二年级 · 画法几何学
将空白部分剪掉, 余下的部分是（）。

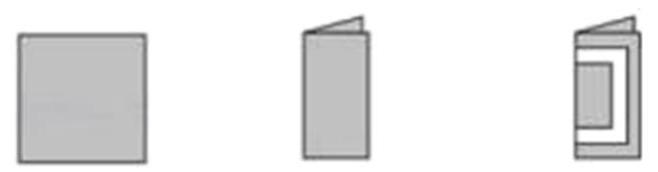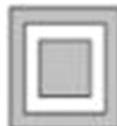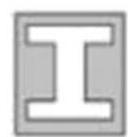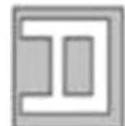
A.

B.

C.

答案: A
解析: A

【分析】依据轴对称图形的意义, 即在平面内, 如果一个图形沿一条直线对折, 对折后的两部分都能完全重合, 这样的图形叫做轴对称图形, 据此即可进行解答。

【详解】将空白部分剪掉，余下的部分是 $\square$ $\square$.故答案为: A

【点睛】此题主要考查轴对称图形的意义及认识。